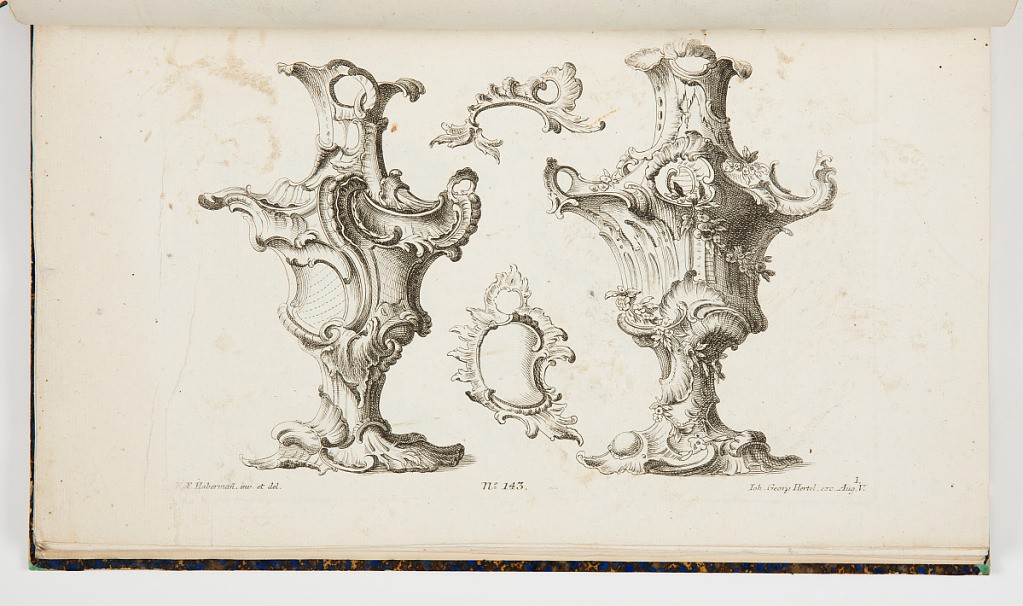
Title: Two Designs for Vase-Like Ornaments
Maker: Franz Xaver Habermann, German, 1721 – 1796
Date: ca. 1750
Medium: Engraving on white laid paper
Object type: Print
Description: Two robust designs for vase-like objects decorated with naturalistic motifs: leaves, garlands of flowers, and cartouches. S-scrolls and c-scrolls create movement on the surface of the vases. Two fragments are placed between the vases.